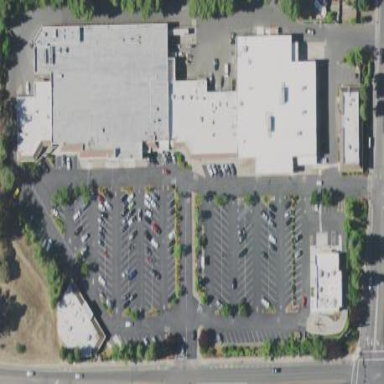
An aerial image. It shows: Retail area.